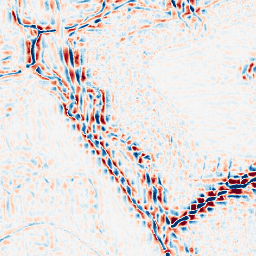
Category: wavelet
Decomposition family: wavelet_reverse_biorthogonal
Decomposition parameters: wavelet: rbio5.5
level: 3
Upsampling method: sinc_blackman
Upsampling parameters: scale: 2
kernel_size: 8
Upsampling scale: 2